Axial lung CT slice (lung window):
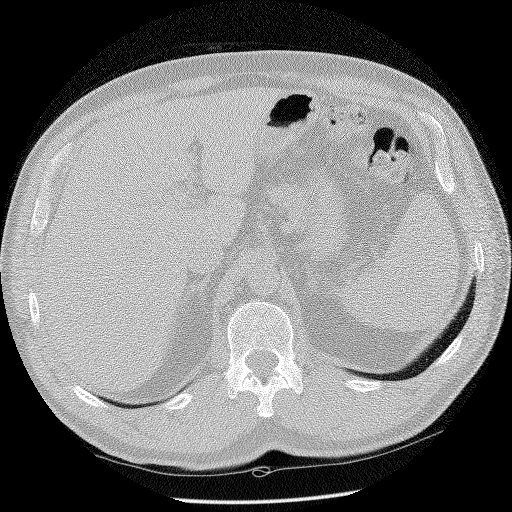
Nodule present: no